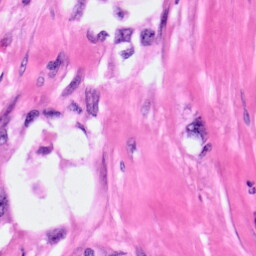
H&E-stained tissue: Pancreatic